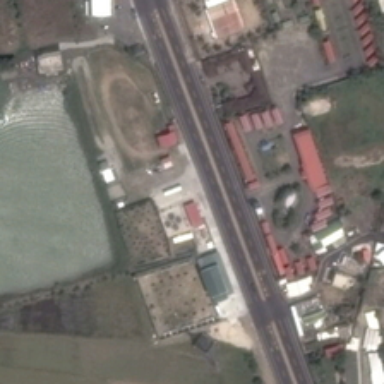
Some buildings are scattered in two sides of a road in a resort .